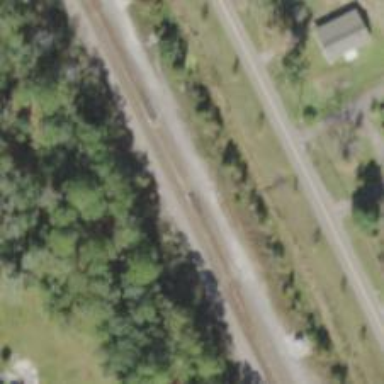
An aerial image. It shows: Railway track.